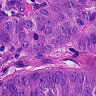
Metastatic tissue present: yes